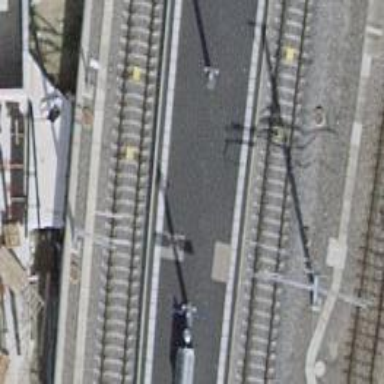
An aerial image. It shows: Single-track electrified railway with contact line.